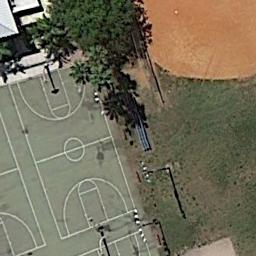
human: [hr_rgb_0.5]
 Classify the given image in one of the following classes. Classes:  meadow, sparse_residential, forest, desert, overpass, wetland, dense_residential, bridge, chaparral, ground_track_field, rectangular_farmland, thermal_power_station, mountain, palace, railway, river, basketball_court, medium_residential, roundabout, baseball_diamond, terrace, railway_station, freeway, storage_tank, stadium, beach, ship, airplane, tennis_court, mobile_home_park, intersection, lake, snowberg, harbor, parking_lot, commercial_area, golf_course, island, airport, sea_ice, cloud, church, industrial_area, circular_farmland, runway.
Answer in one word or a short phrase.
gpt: basketball_court